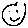
Label: smiley face